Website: apple
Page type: cart
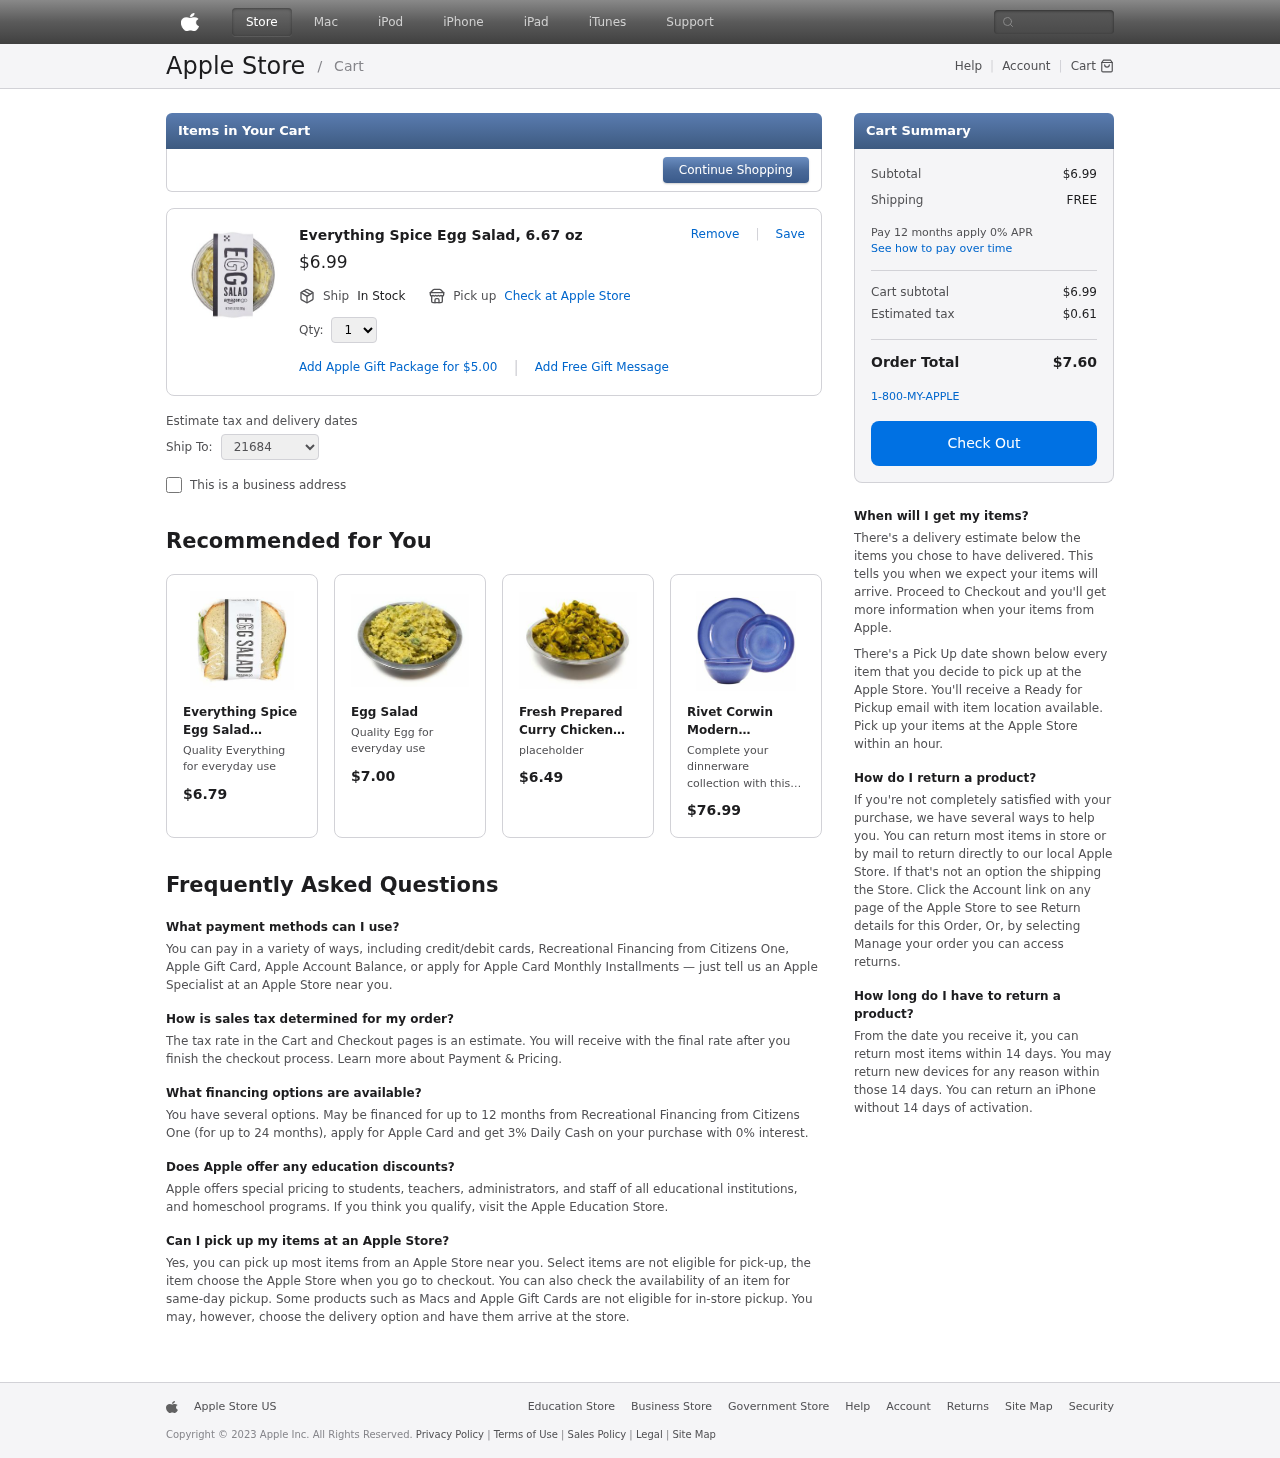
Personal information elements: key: PII_POSTCODE
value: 21684
Product elements: key: PRODUCT1_NAME
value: Everything Spice Egg Salad, 6.67 oz
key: PRODUCT1_PRICE
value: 6.99
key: PRODUCT1_QUANTITY
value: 1
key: PRODUCT2_DESC
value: Quality Everything for everyday use
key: PRODUCT2_NAME
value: Everything Spice Egg Salad Sandwich, 8.99 oz
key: PRODUCT2_PRICE
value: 6.79
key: PRODUCT3_DESC
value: Quality Egg for everyday use
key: PRODUCT3_NAME
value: Egg Salad
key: PRODUCT3_PRICE
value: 7
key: PRODUCT4_DESC
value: placeholder
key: PRODUCT4_NAME
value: Fresh Prepared Curry Chicken Salad
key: PRODUCT4_PRICE
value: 6.49
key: PRODUCT5_DESC
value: Complete your dinnerware collection with this beautiful 18-piece set of 6 dinner plates, 6 salad plates, and 6 bowls. Made from 100% stoneware and finished with a unique reactive glaze, these dishes a
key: PRODUCT5_NAME
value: Rivet Corwin Modern Reactive-Glaze Stoneware 18-Piece Dinnerware Set, Service for 6, Atacama Blue
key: PRODUCT5_PRICE
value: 76.99
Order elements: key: ORDER_SUBTOTAL
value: $6.99
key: ORDER_SHIPPING_COST
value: FREE
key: ORDER_SUBTOTAL2
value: $6.99
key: ORDER_TAX
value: $0.61
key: ORDER_TOTAL
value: $7.60